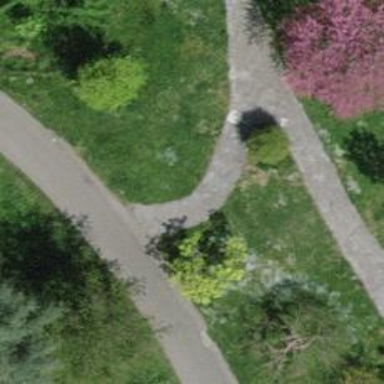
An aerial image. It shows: Footway with sett surface.